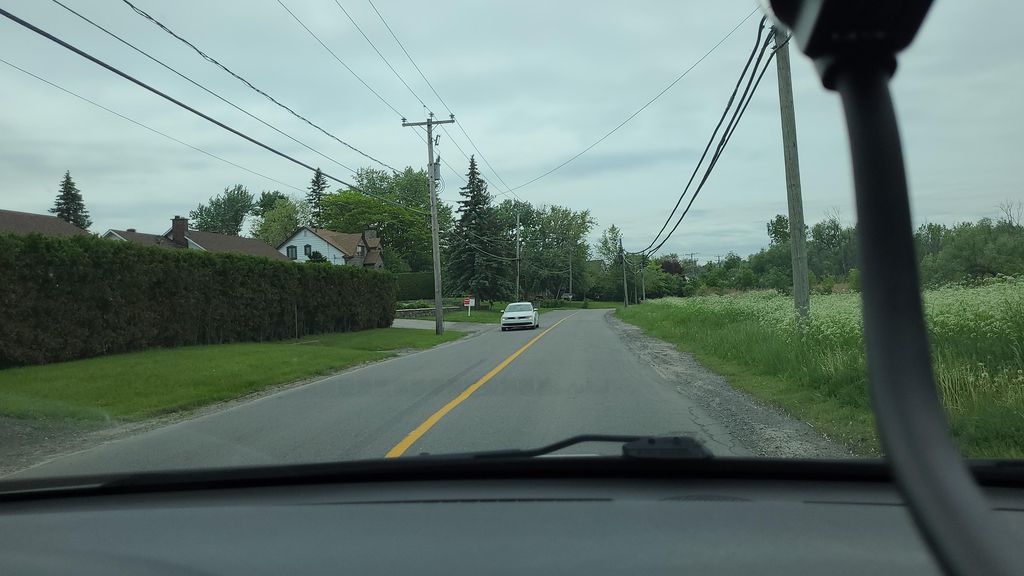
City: montreal